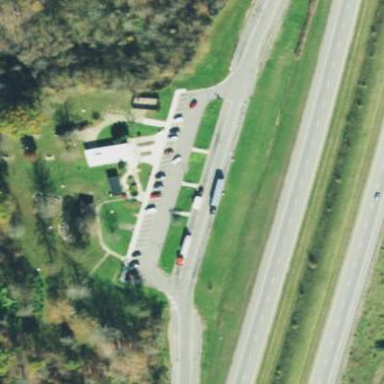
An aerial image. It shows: Rest area along the road.